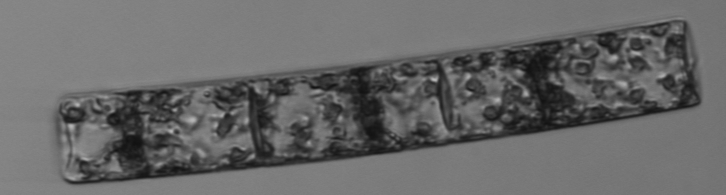
Label: Guinardia_flaccida